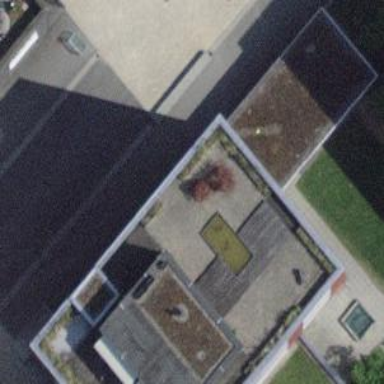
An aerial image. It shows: Kindergarten.